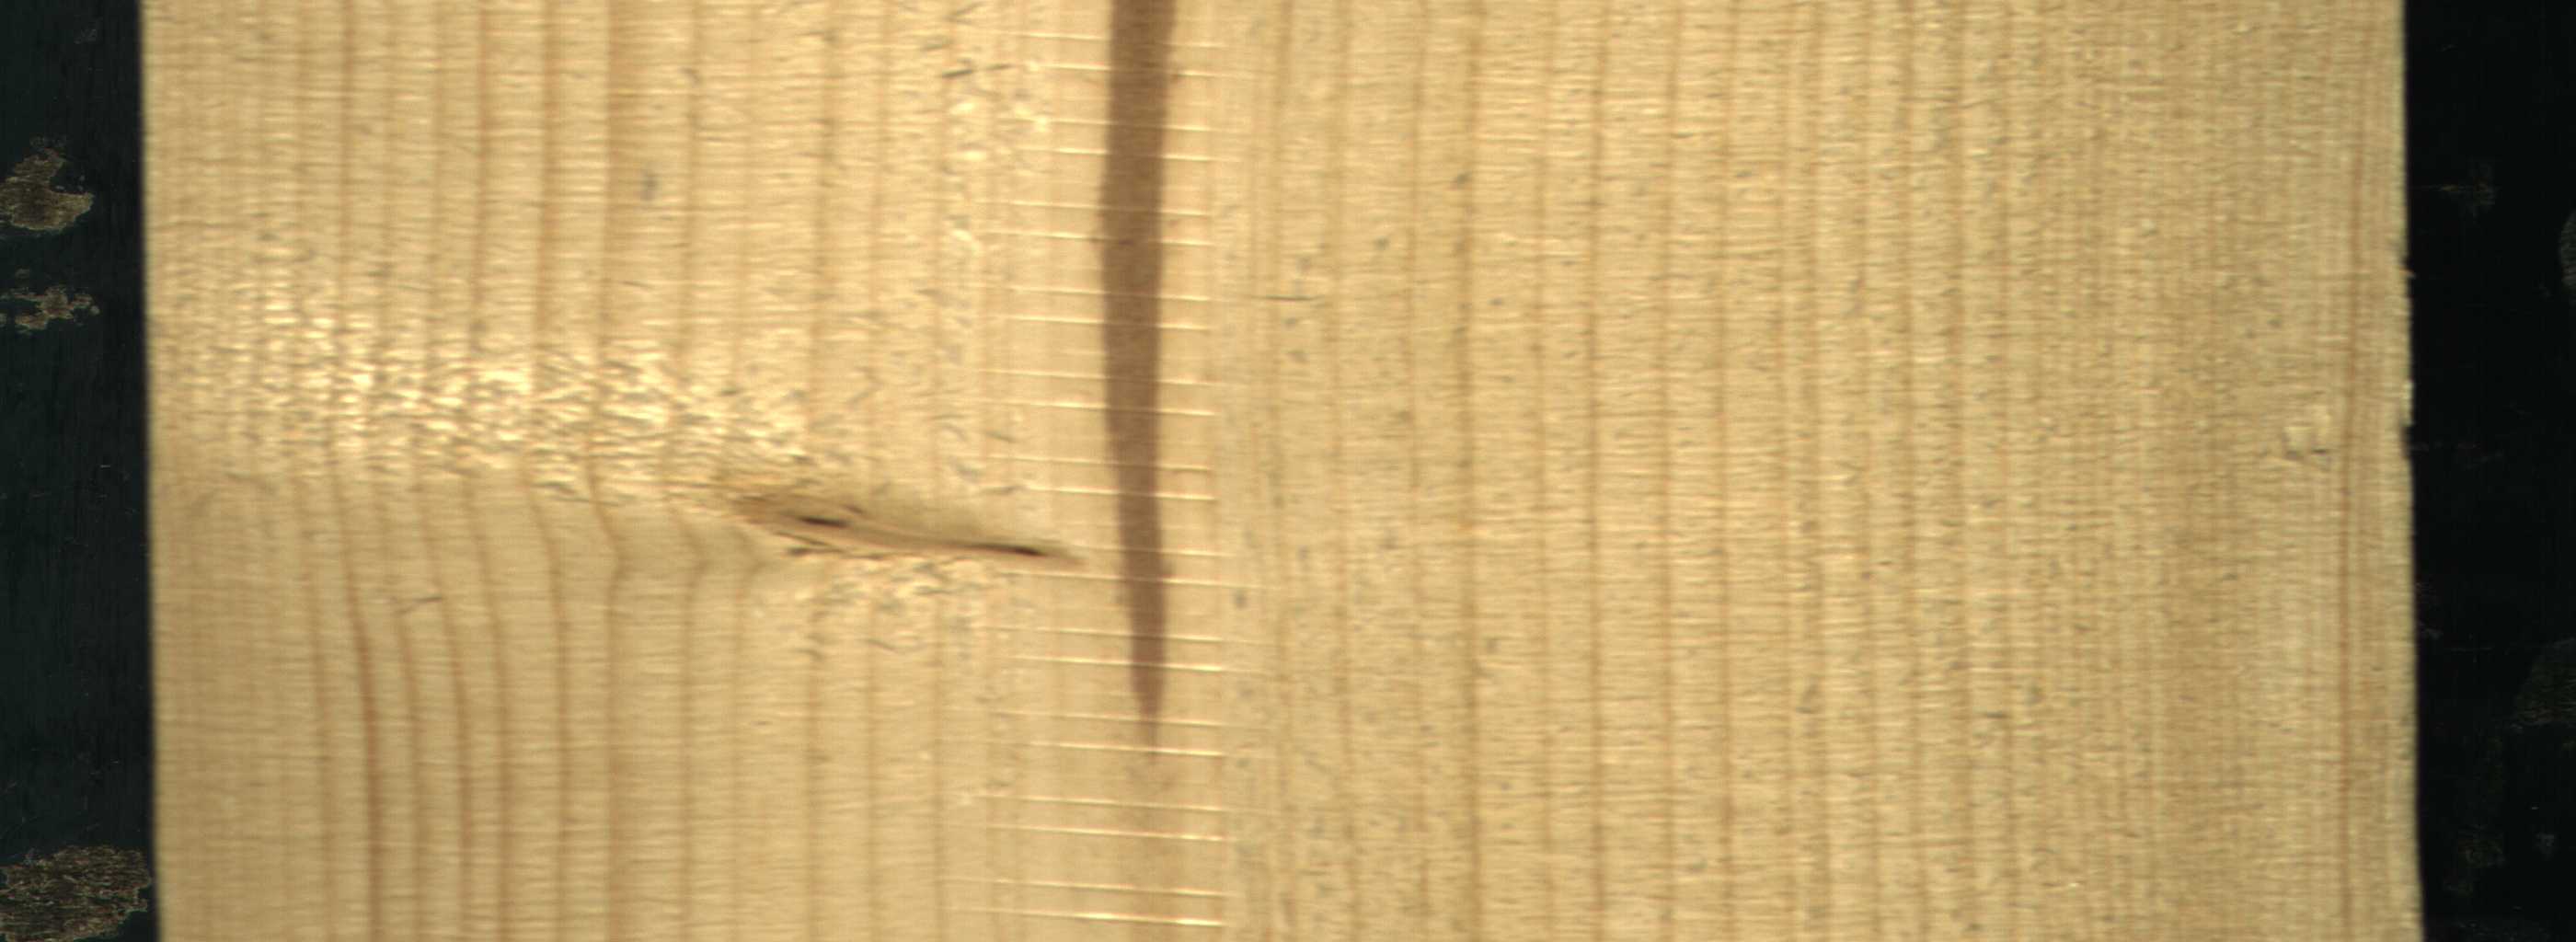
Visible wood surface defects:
Marrow
Live_Knot
Live_Knot